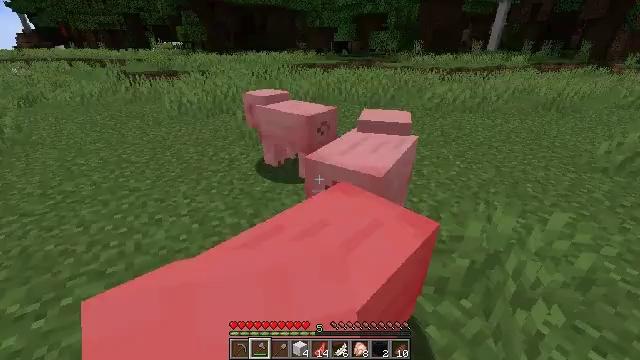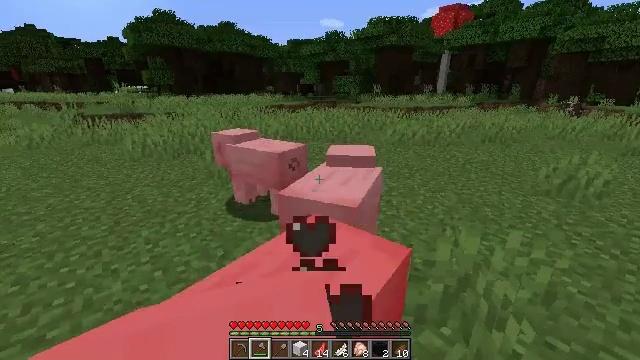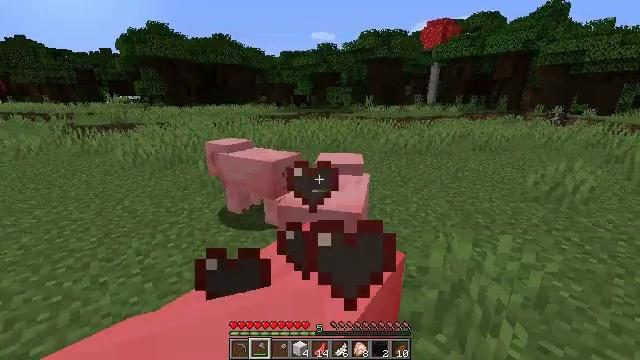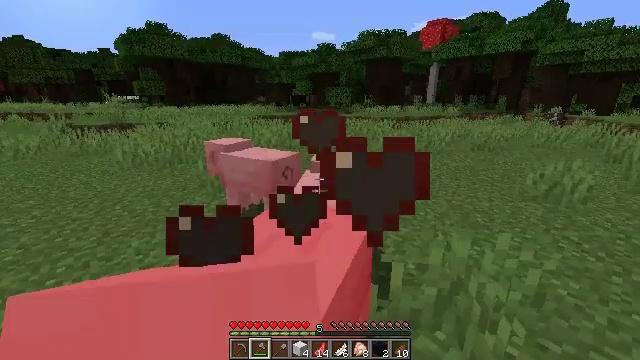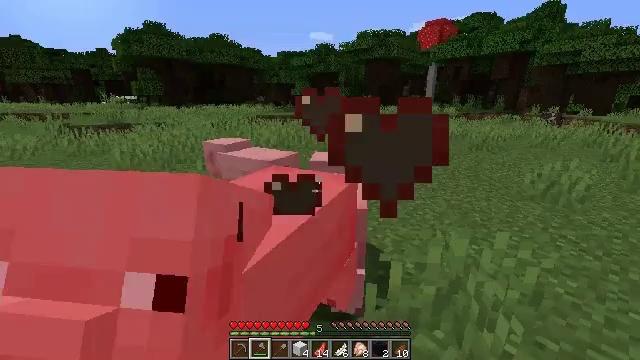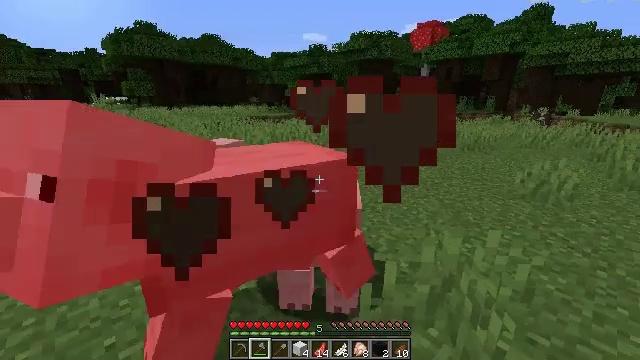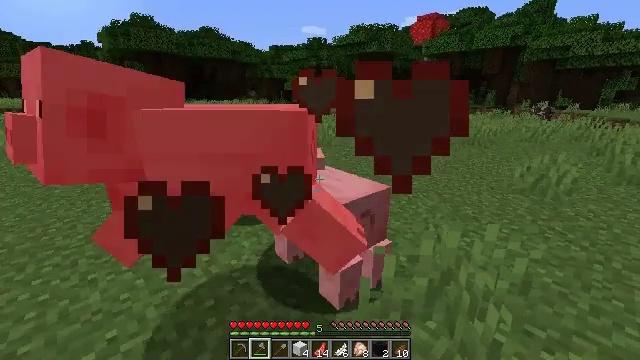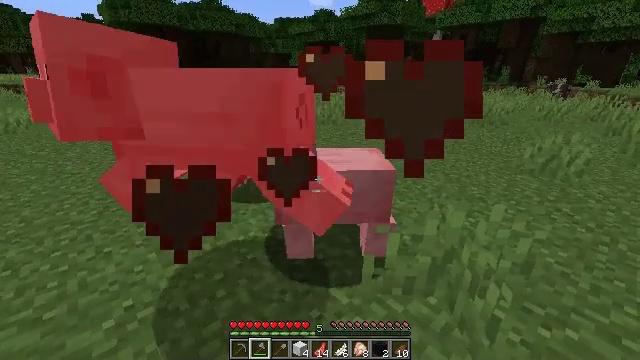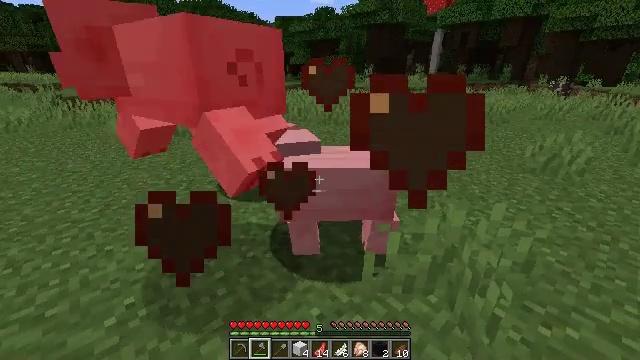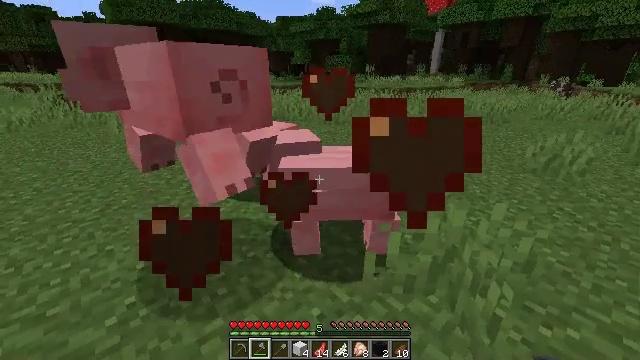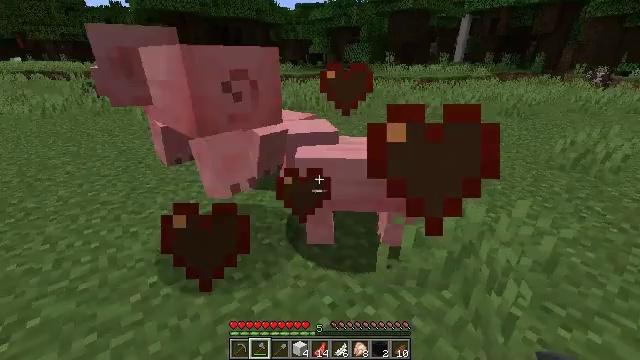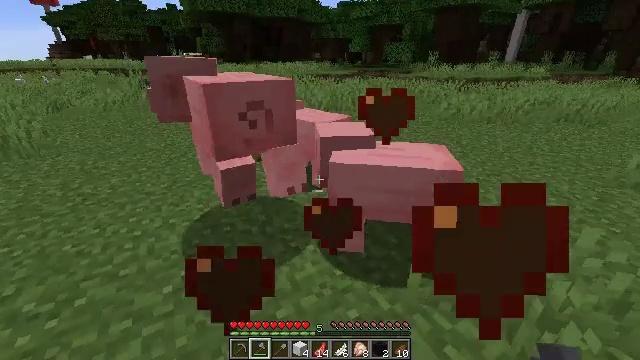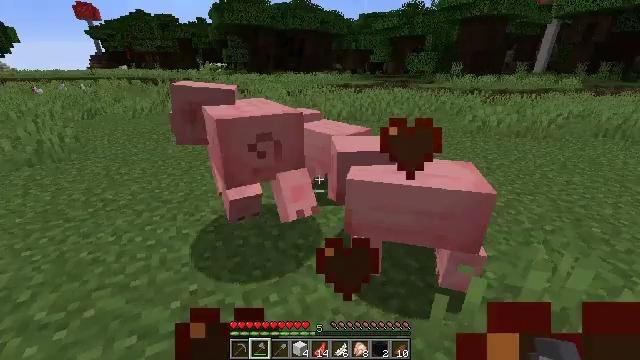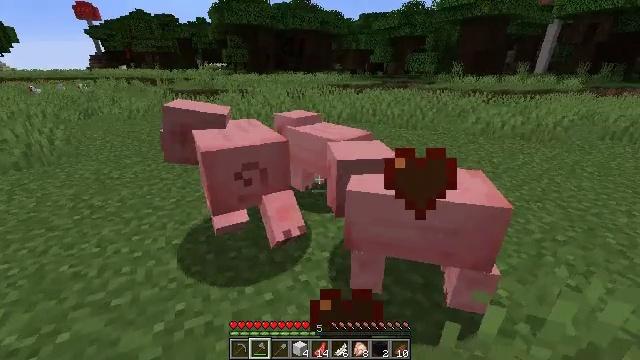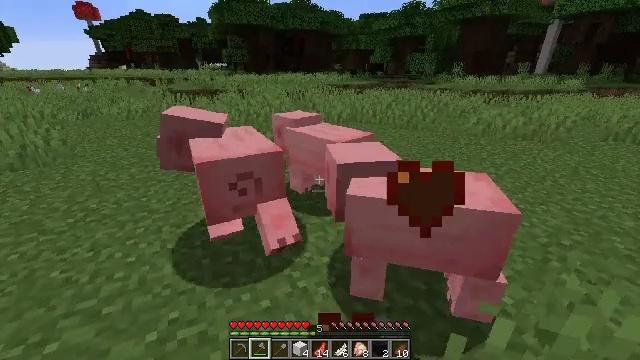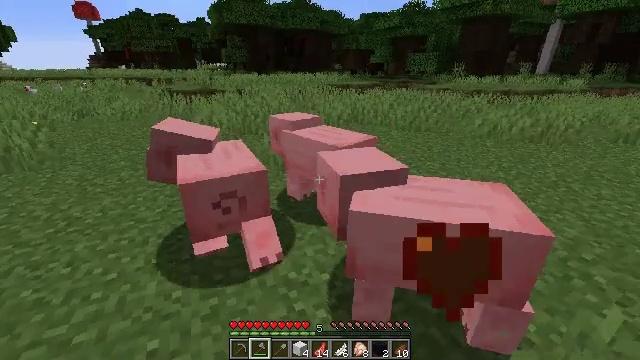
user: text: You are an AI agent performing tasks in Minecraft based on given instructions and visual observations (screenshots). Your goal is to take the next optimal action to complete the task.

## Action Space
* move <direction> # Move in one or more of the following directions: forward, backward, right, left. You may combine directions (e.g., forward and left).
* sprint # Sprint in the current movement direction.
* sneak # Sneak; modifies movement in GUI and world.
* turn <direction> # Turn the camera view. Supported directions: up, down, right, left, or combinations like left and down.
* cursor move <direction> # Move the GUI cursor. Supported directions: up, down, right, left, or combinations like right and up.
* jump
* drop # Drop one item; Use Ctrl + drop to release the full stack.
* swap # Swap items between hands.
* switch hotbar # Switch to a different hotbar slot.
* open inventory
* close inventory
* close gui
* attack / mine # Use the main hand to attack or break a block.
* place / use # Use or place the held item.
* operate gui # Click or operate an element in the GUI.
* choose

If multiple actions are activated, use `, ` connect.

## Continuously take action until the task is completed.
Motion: motion action
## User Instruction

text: Hunt a pig.
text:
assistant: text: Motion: turn right and up
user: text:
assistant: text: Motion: turn right and up
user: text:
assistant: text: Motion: no_op
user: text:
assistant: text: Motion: no_op
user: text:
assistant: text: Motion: turn right
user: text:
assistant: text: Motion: turn down
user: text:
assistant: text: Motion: turn left and down
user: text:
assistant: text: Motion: no_op
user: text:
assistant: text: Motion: no_op
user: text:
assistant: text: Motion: turn left and down
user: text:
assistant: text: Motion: move forward, turn left
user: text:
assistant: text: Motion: move forward, turn left and up
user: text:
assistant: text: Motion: move forward, attack / mine
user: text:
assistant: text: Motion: move forward, attack / mine
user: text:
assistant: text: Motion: attack / mine
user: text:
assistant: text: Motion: turn left, attack / mine
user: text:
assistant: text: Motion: turn left
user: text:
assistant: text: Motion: turn left and up
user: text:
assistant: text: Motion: turn left
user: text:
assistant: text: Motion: turn left and up
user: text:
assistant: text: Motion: turn left
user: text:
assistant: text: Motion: move forward, turn left
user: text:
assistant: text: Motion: move forward, turn left
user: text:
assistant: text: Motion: move forward, turn left
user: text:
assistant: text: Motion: move forward
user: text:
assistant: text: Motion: move forward
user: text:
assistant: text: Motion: move forward, sprint
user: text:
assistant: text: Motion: move forward, sprint, turn right
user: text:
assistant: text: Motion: move forward, sprint, turn right and down
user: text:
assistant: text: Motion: move forward, sprint, turn right and down, jump